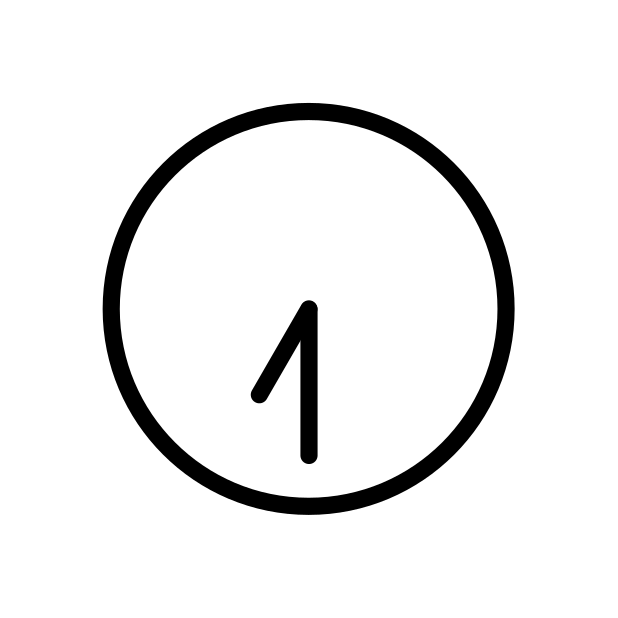
Emoji: 🕢
Name: clock face seven-thirty
Unicode: 0x1f562